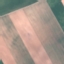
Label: AnnualCrop